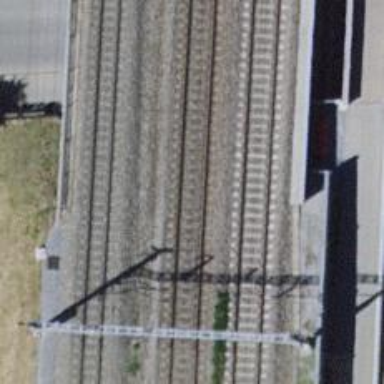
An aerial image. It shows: Bridge over railway with electrified contact lines.